Question: basically I want to make a Zig-zag movement on a 2d top-down and I have a problem when add'(input.getmousebuttondown(0))' it always blinked and not what i want
'''
public float frequency = 10f;
public float magnitude = 5f;
public float speed = 10f;
float percentage = 0;
Vector3 pos;
Vector3 axis;
public Rigidbody2D rb2d;
// Start is called before the first frame update
void Start()
{
pos = transform.position;
axis = transform.right;
}
// Update is called once per frame
void Update()
{
Movement();
}
public void Movement()
{
pos += Vector3.up * Time.deltaTime * speed;
if(Input.GetMouseButtonDown(0)){
transform.position = pos + axis * Mathf.Sin(Time.time * frequency) * magnitude;
}
'''
Also, I want the mechanics like that on on picture,
<URL>
so when i tap the ball will zig-zag but if i not tap the ball just go to right direction like on the pictures,
like this what i mean
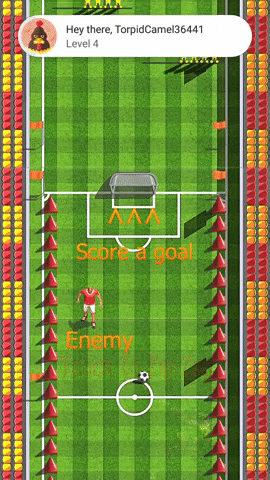
Answer: From what I understand, you want the ball to zig-zag -- abruptly change horizontal direction -- when the player taps the screen.
In this case, in this 2-dimensional world, velocity is composed of vertical and horizontal movement. In other words, you have a vector pulling at a horizontal direction (left or right) and you have one pulling at a vertical direction (up or down).
So, you can break down your ball's velocity into x and y components.
'''
public float magnitude = 5f;
public float forwardSpeed = 10f;
public float horizontalSpeed = 10f;
private Vector2 horizontalAxis;
private void Start()
{
horizontalAxis = Vector2.right;
}
private Vector2 GetCompositeVelocity()
{
Vector2 forward = Vector2.up * forwardSpeed;
Vector2 horizontal = horizontalAxis * horizontalSpeed;
Vector2 composite = forward + horizontal;
return Vector2.Clamp(composite, magnitude);
}
'''
As you can see, 'horizontalAxis' is set to the right direction at the start of the game. We need that to change based on user input. Here's how.
First, we introduce a negation vector, so that we can multiply the horizontal axis vector to get its opposite. I.e., when it's pointing right, multiplying it by the negator makes it point left. That's pretty simple to do.
'''
private Vector2 negationVector;
private void Start()
{
horizontalAxis = Vector2.right;
negationVector = new Vector2(-1f, 0);
// You can also write the above as negationVector = Vector2.Left. They're the same thing.
}
private void OnMouseDown()
{
horizontalAxis *= negationVector;
// E.g. (1, 0) * (-1, 0) = (-1, 0). Then, next time, (-1, 0) * (-1, 0) = (1, 0).
}
'''
Finally, we have to update velocity when the user makes it change.
'''
private void OnMouseDown()
{
horizontalAxis *= negationVector;
UpdateVelocity();
}
private void UpdateVelocity()
{
Vector2 velocity = GetCompositeVelocity();
rb2d.velocity = velocity;
}
'''
Don't forget that we need to update the velocity at the start of the game. Additionally, I would move the code for initializing 'horizontalAxis' and 'negationVector' to 'Awake()', which is called before 'Start()'. You don't to do this, but it's good practice.
'''
private void Awake()
{
horizontalAxis = Vector2.right;
negationVector = new Vector2(-1f, 0);
}
private void Start()
{
UpdateVelocity();
}
'''
It's also a good idea to extract the logic that changes directions into a separate method, in case you want to do that from a method other than 'OnMouseDown()'.
'''
public float magnitude = 5f;
public float forwardSpeed = 10f;
public float horizontalSpeed = 10f;
private Vector2 horizontalAxis;
private Vector2 negationVector;
public Rigidbody2D rb2d;
private void Awake()
{
horizontalAxis = Vector2.right;
negationVector = new Vector2(-1f, 0);
}
private void Start()
{
UpdateVelocity();
}
private void OnMouseDown()
{
ReverseHorizontalVector();
UpdateVelocity();
}
private void ReverseHorizontalVector()
{
horizontalAxis *= negationVector;
}
private void UpdateVelocity()
{
Vector2 velocity = GetCompositeVelocity();
rb2d.velocity = velocity;
}
private Vector2 GetCompositeVelocity()
{
Vector2 forward = Vector2.up * forwardSpeed;
Vector2 horizontal = horizontalAxis * horizontalSpeed;
Vector2 composite = (forward + horizontal);
return Vector2.Clamp(composite, magnitude);
}
'''
If you want something to happen when the ball collides with something (such as a wall), you can do that inside <URL>.